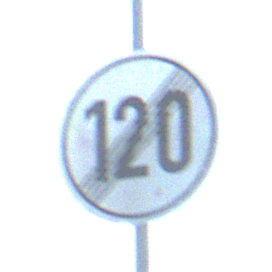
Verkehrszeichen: EndeGeschwindigkeit120
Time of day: SunriseSunset
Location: Outdoor (Beach)
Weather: PartlyCloudy
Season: NotSpecified
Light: Natural